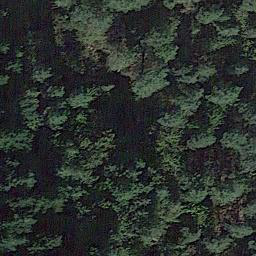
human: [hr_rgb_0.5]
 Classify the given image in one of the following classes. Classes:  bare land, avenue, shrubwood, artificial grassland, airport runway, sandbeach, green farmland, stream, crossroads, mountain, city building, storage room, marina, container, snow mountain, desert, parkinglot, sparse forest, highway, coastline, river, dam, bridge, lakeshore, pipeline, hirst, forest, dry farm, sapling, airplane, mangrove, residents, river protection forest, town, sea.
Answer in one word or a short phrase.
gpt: forest